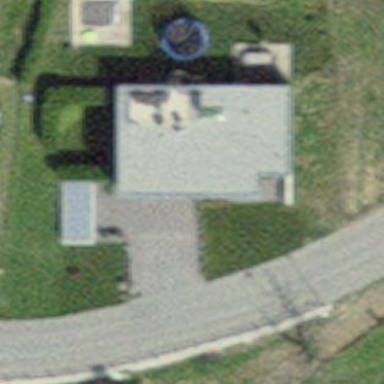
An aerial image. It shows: Detached building.